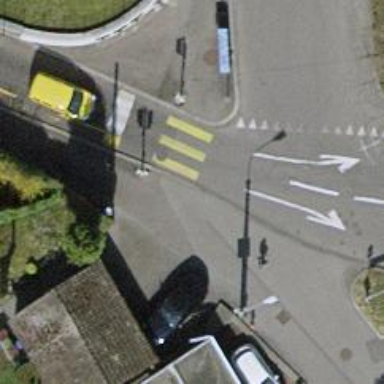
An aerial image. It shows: Road crossing with traffic signals.